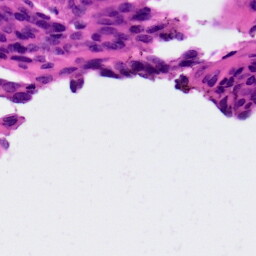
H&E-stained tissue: Ovarian